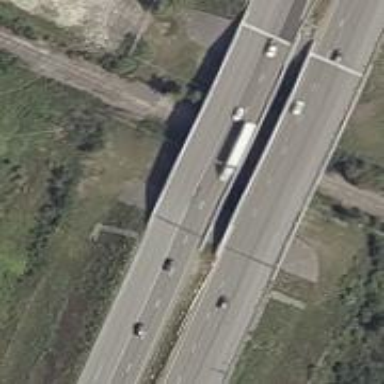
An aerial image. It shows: Asphalt bridge over motorway.